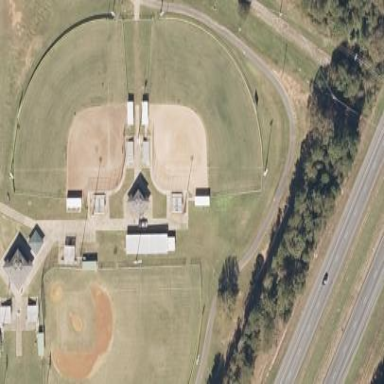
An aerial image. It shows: Baseball pitch for leisure and sports activities.